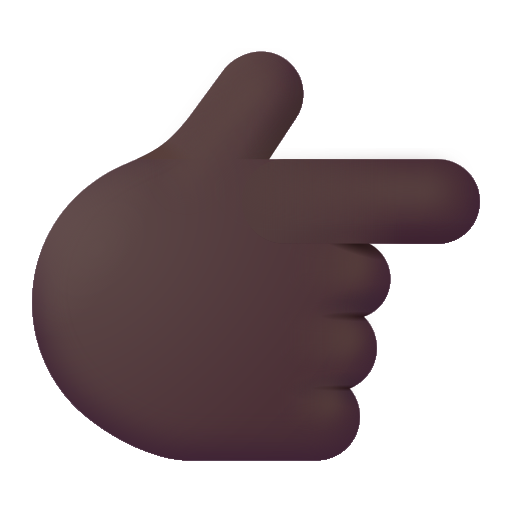
backhand index pointing right color dark